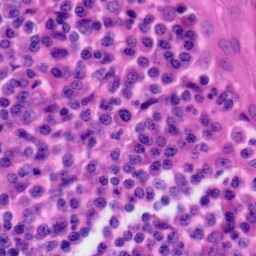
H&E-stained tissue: Tonsil